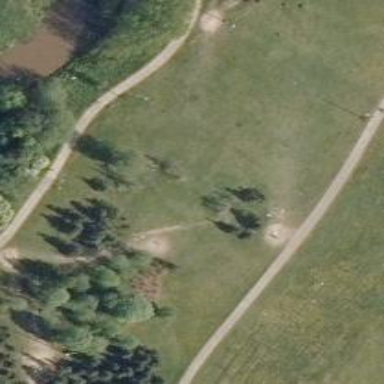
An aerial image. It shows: Disc golf hole.